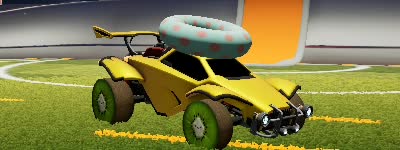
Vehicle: octane